Question: I'm trying to understand how 'venneuler' works and it outputs a venn diagram I wouldn't expect. I like to work with simple examples when I'm trying to understand something. I'm supplying the matrix below which I believe is :
> a logical or numeric matrix whose columns represent sets and
co-occurrence is
defined by non-zero (rep. TRUE) values in rows (weight for a row being 1 for
logical matrices or the row sum for numeric matrices). -venneular manual-
I would expect if two things both have 1's or 0's in the same row they'd have overlap in their venn. So in this matrix w and z have no 1's or 0's in common. I'd expect their venn's not to overlap but they do (see figure 1 below). Why? If I'm supplying wrong information or it needs to be reformatted please explain. If it's in the calculations of 'venneular' please explain that.
'''
w x y z
[1,] 1 0 1 0
[2,] 0 0 1 1
[3,] 0 0 1 1
[4,] 1 1 0 0
'''

The code for the above:
'''
library(venneuler)
w <- c(1,0,0,1)
x <- c(0, 0, 0, 1)
y <- c(1, 1, 1,0)
z <- c(0, 1, 1,0)
a <- cbind(w, x, y, z)
v <- venneuler(a)
plot(v)
'''
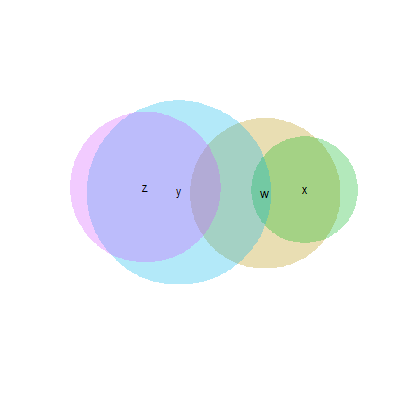
Answer: Try these - same as the example of '?venneuler':
'''
library(venneuler)
plot(venneuler(c(A=1, B=1, C=1, "A&B"=0.5, "A&C"=0.5, "B&C"=0.5 ,"A&B&C"=0.5)))
'''

'''
plot(venneuler(c(A=1, B=1, C=1, "A&B"=0.5, "A&C"=0.5, "B&C"=0.5 ,"A&B&C"=0)))
'''

Any significant difference? No. Why? because the second case is impossible! Imagine how any 2 of 3 circles of area = 1 have intersection of area = 0.5, but there is nothing in the intersection of all 3?
Now if you like to have a good representation of your desired matrix, I suggest using 'VennDiagram' package:
'''
library(VennDiagram)
w <- c(1, 0, 0, 1)
x <- c(0, 0, 0, 1)
y <- c(1, 1, 1, 0)
z <- c(0, 1, 1, 0)
venn.diagram(
x = list(w = which(w==1),x = which(x==1),y = which(y==1),z = which(z==1)),
height=2000, width=2000, resolution=300, col = "transparent",margin = 0.2,
fill = c("cornflowerblue", "green", "yellow", "darkorchid1"), alpha = 0.50,
cex = 1.5,filename="~/Desktop/a.tiff",fontfamily = "serif",fontface = "bold",
cat.col = c("darkblue", "darkgreen", "orange", "darkorchid4"),cat.cex = 1.5,
cat.pos = 0,cat.dist = 0.07,cat.fontfamily = "serif",rotation.degree = 270,
label.col = "white");
'''